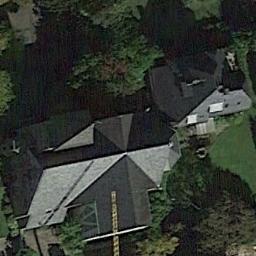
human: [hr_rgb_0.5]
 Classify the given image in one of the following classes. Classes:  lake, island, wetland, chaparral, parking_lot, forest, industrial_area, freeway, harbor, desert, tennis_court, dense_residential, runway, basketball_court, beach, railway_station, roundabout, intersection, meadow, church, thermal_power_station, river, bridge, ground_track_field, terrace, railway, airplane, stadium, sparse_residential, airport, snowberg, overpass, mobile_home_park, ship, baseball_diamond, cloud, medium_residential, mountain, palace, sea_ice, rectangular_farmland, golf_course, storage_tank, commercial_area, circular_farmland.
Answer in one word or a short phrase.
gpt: church